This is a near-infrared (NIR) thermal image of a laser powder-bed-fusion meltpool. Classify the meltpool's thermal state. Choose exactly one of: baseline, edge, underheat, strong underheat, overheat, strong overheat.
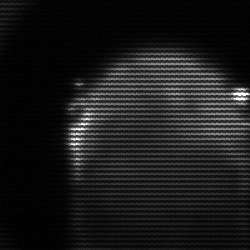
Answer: edge